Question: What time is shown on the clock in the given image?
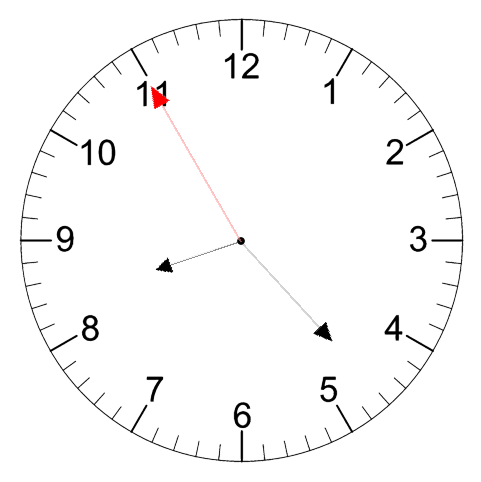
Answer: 08:22:55